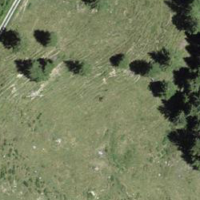
EUNIS habitat code: 23
Species observed at this site:
Silene nutans